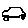
Label: car